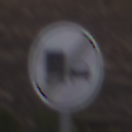
Verkehrszeichen: EndeUeberholverbotKraftfahrzeuge
Umgebung: Outdoor, Nature
Tageszeit: MorningAfternoon
Wetter: Overcast
Licht: Natural
Jahreszeit: Autumn
Kontrast: LowContrast